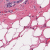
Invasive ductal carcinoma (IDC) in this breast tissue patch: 1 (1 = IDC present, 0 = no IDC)